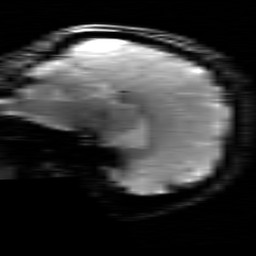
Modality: T2starw
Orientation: sagittal
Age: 20
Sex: female
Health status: healthy
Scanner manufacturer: siemens
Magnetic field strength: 3 T
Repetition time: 0.7 s
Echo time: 0.02 s